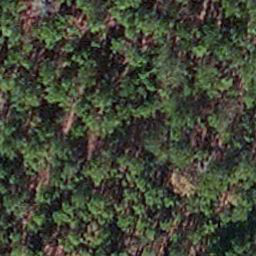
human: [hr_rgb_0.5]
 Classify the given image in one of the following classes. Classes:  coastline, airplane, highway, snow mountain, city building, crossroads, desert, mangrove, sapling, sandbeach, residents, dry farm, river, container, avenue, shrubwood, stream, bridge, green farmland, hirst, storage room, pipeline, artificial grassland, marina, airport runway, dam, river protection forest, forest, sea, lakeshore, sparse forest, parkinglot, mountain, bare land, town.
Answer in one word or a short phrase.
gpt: sapling